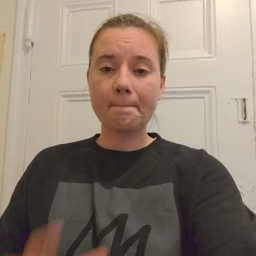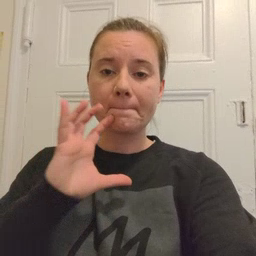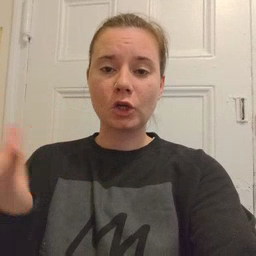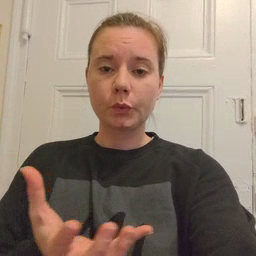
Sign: balloon